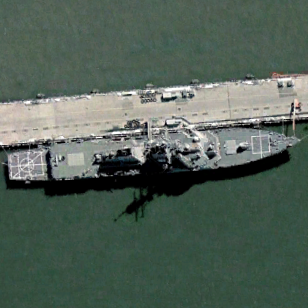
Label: destroyer